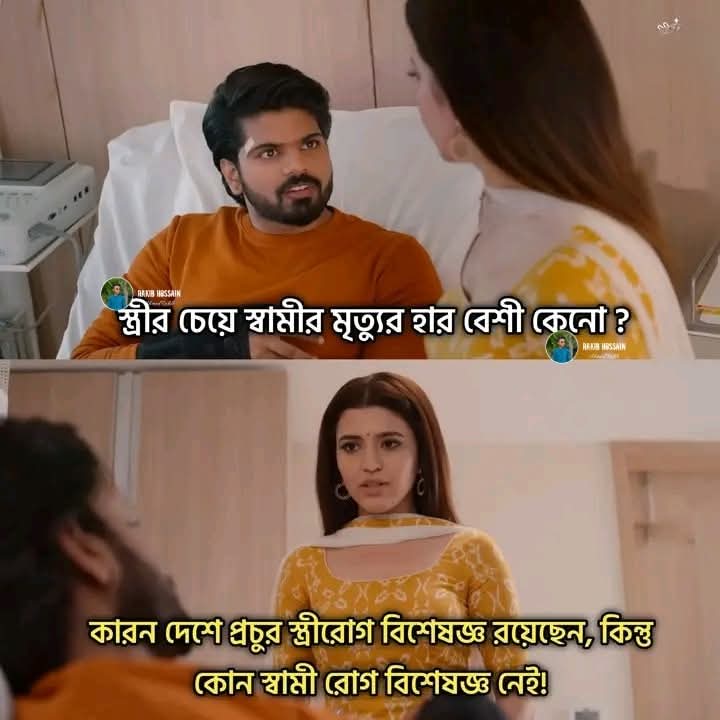
Text: স্ত্রীর চেয়ে স্বামীর মৃত্যুর হার বেশী কেনো?
কারন দেশে প্রচুর স্ত্রীরোগ বিশেষজ্ঞ রয়েছেন, কিন্তু কোন স্বামী রোগ বিশেষজ্ঞ নেই!
Label: Non Hate